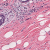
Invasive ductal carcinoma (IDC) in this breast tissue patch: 0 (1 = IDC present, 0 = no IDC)